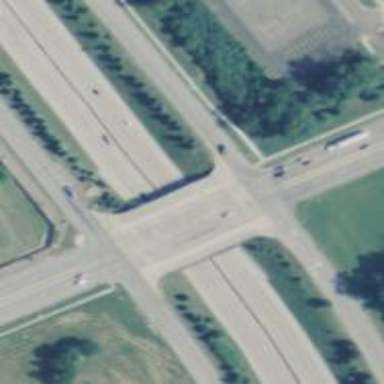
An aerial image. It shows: Secondary link road crossing over bridge.